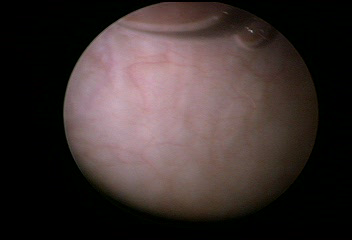
Modality: WLC
Class: Foreign bodies
Subclass: AirBubble
Bladder cancer association: No
Annotated structures: Air bubble, Air bubble